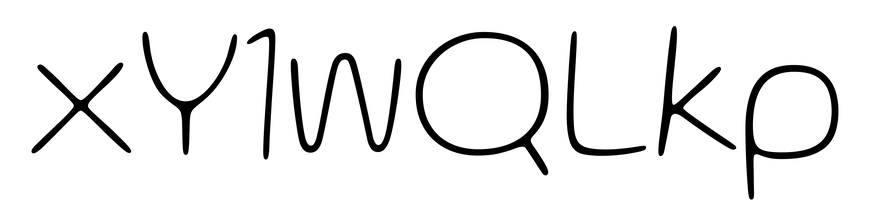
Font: Gluten_Thin